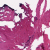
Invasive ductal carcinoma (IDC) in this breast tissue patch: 0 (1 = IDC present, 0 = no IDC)